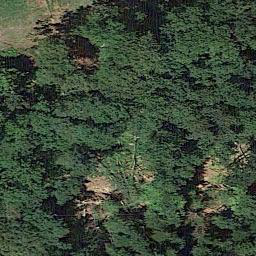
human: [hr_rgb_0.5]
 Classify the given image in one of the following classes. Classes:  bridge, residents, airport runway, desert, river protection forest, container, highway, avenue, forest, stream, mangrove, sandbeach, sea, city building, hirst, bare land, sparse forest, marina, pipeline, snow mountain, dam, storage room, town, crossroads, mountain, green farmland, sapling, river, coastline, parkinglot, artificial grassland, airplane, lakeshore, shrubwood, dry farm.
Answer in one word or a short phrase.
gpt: forest